Question: I'm trying out Visual Studio 2012 and so far it's good but I created database project, added database *.mdf file to my App_Data and tried to create simple database with relations and I have no clue what to do next. I can't even name my database.
<URL> - AFAIK this article shows how to add relations but I can't find any 'Foreign Keys' node. And also, why can't I edit name? VS2010 database management was so easy and intuitive, now I don't understand how to work with it.
More visual representation of my question and my simple table for example.

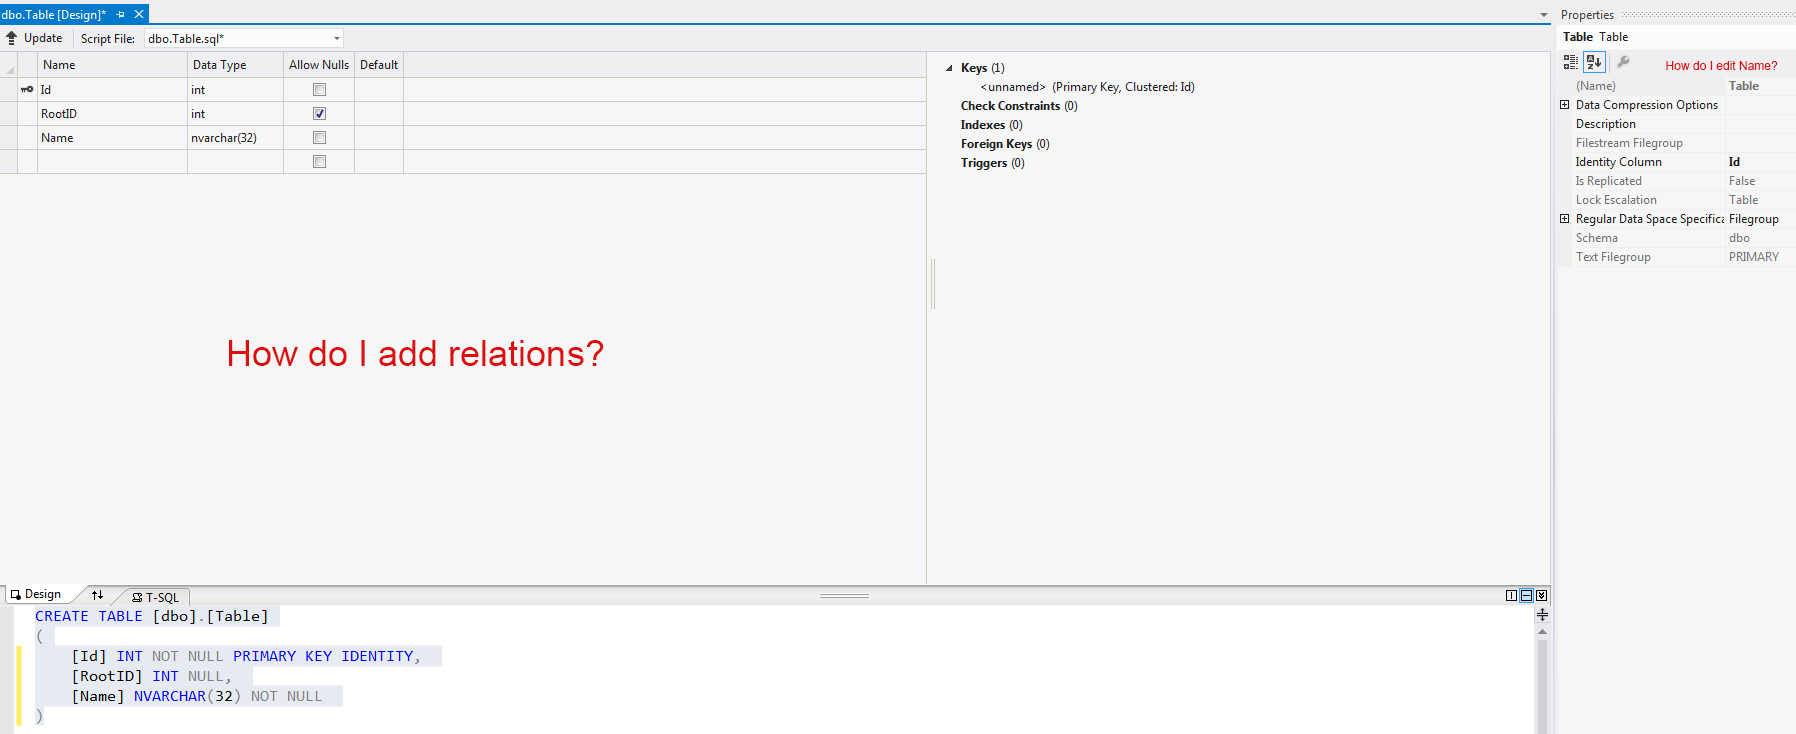
Answer: Table name you can change in 'Properties' window:

relations by right clicking on 'Foreign Keys':

You can also modify sql in lower pane - all changes will be reflected in graphical tools. I'm find this useful e.g. when I want to copy some columns from one table to another.
You can also make changes on database with another tools, like SSMS (better FK tools I think) and then import this changes via 'Schema Compare' by setting database as source and project as destination.